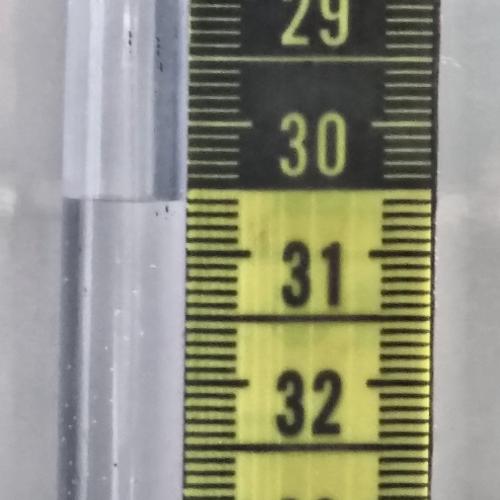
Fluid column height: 30.6 cm